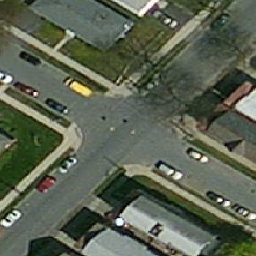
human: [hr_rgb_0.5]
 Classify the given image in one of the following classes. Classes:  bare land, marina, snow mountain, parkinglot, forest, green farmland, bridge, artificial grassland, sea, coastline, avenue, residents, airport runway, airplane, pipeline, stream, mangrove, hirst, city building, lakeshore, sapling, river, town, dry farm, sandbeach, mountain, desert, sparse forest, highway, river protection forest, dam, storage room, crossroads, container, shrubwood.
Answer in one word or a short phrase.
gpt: crossroads